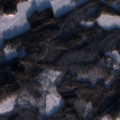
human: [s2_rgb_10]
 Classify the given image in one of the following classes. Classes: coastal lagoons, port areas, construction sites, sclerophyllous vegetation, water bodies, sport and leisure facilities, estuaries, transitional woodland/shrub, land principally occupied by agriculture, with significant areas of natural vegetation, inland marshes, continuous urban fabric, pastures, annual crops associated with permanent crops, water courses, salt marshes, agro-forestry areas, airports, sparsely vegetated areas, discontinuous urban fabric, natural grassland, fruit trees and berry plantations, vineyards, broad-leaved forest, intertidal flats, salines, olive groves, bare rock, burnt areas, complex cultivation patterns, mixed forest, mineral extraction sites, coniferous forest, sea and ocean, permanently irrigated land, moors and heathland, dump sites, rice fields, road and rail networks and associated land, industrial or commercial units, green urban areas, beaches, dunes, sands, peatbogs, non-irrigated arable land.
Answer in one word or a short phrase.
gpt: non-irrigated arable land, land principally occupied by agriculture, with significant areas of natural vegetation, coniferous forest, mixed forest, transitional woodland/shrub